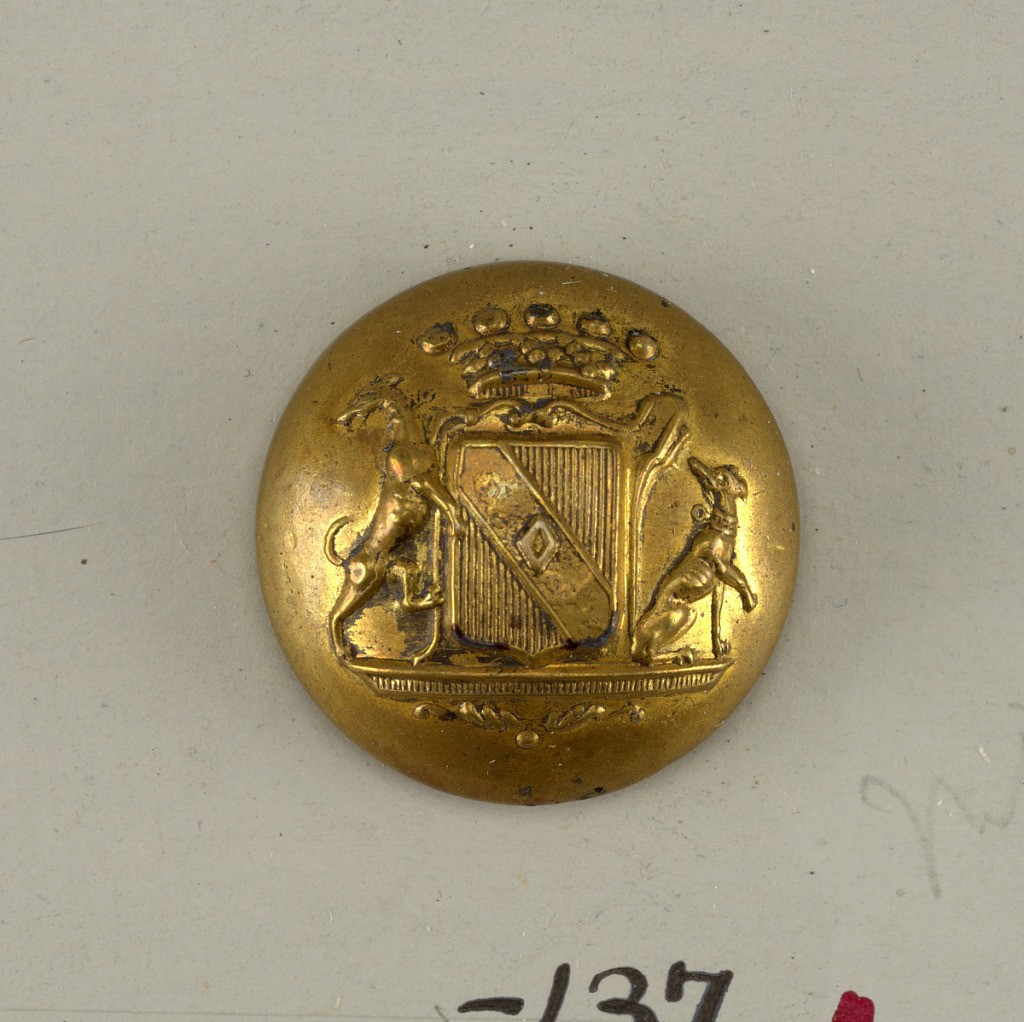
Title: Button
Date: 1801–50
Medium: Circular, convex button showing with heraldic device, flanked by dogs, surmounted by a crown. Brass shank.
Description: Circular, convex button showing shield with heraldic device, flanked by dogs, surmounted by a crown. Brass shank.

On card E